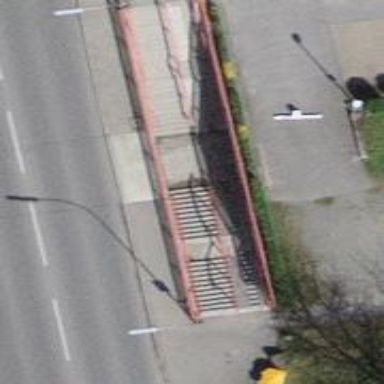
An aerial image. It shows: Asphalt footway that goes through tunnel.